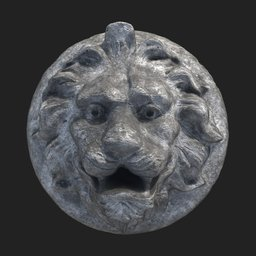
Label: decoration